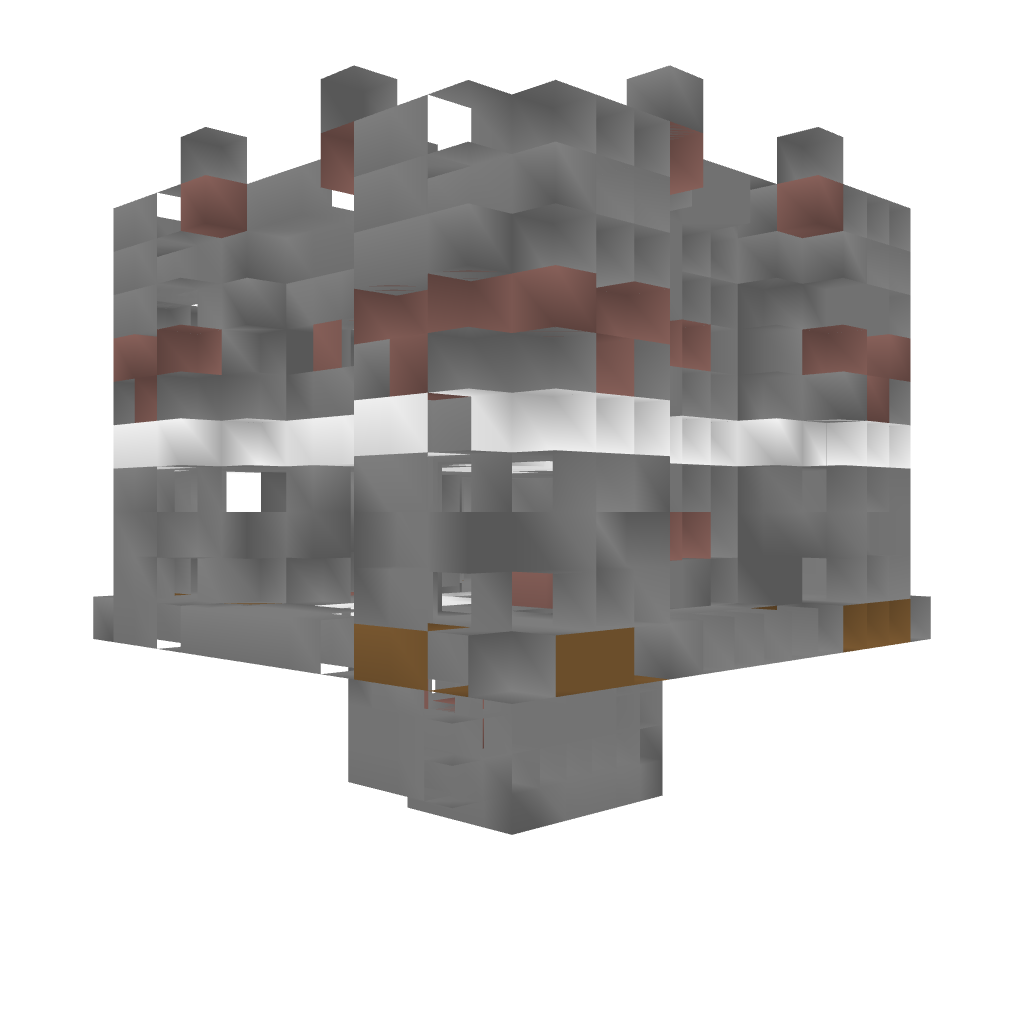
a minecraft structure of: PvP Tower [White] 13 blocks high 1 line of white blocks in the middle of the structure